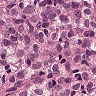
Metastatic tissue present: yes